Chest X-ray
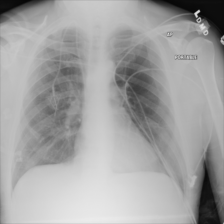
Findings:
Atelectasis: negative
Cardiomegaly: negative
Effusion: negative
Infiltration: negative
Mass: negative
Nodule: negative
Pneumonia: negative
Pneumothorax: negative
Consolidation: negative
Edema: negative
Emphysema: negative
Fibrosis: negative
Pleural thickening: negative
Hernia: negative